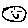
Label: smiley face